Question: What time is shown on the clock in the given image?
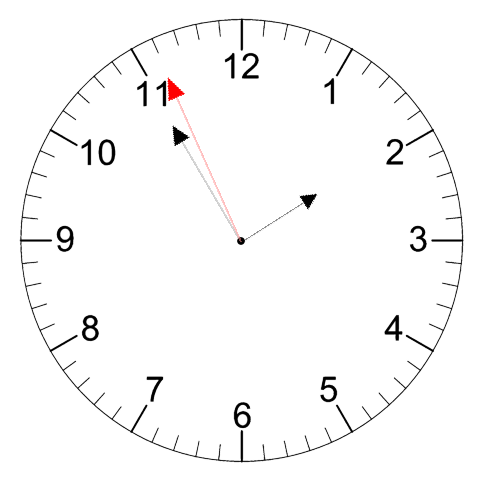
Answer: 01:54:56